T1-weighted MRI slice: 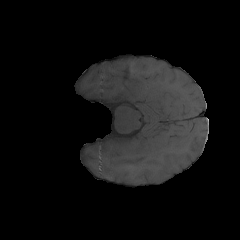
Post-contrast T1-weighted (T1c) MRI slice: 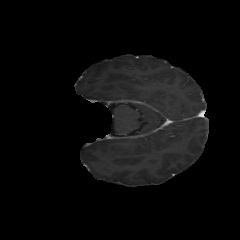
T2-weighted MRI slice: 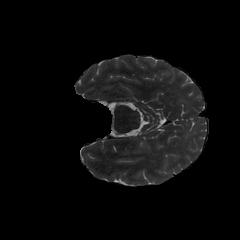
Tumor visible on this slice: no